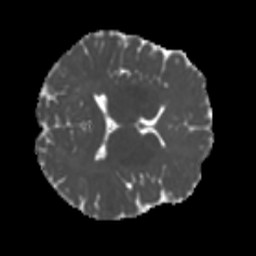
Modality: MD
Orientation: axial
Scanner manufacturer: siemens
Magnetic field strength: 3 T
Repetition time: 4 s
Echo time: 0.0594 s